Current action and preconditions to check: trajectory_clear

Your task: For each precondition in the list above, predict whether it will hold at this action.

Consider the current scene as observed from the mobile robot's camera, and analyze the predicted future states of all dynamic agents (e.g., people, animals, vehicles, or any moving entities) within the NEXT SECOND.

IMPORTANT: Only answer "very likely" if you are absolutely certain—based on strong, clear evidence—that a dynamic agent will violate the precondition in the predicted future state. Do NOT answer "very likely" for unlikely, ambiguous, or low-probability risks.

Ask yourself for each precondition: Is there a high probability, with clear and convincing evidence, that the predicted future states of any dynamic agent will interfere with the predicted future state of the currently executing action within the NEXT SECOND, causing that precondition to fail?

Assess the risk level based on these predictions. Use "likely" or "very likely" if motions create a clear risk of interference.

Use "neutral" or "improbable" if agents are nearby but their predicted paths are clearly diverging or non-conflicting.

Failure Risk Categories: "very improbable", "improbable", "neutral", "likely", "very likely"

Answer Format: Output ONLY the probability_of_failure value from these categories: "very improbable", "improbable", "neutral", "likely", "very likely"

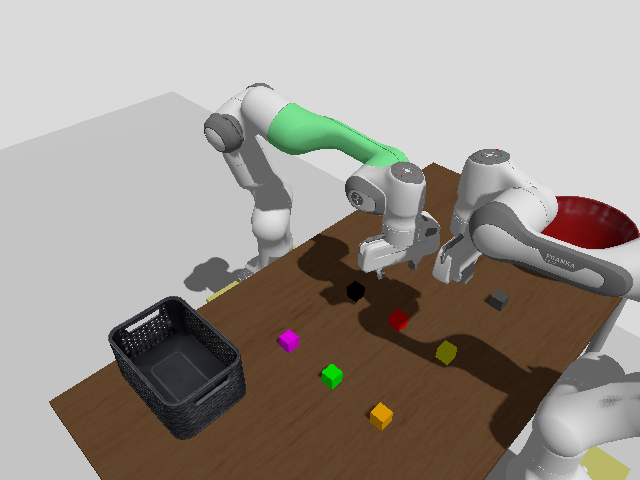

Answer: likely